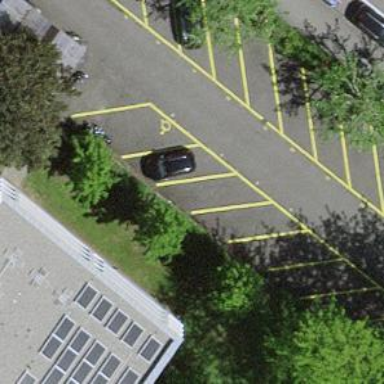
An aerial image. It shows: Parking area along the street side with diagonal orientation.